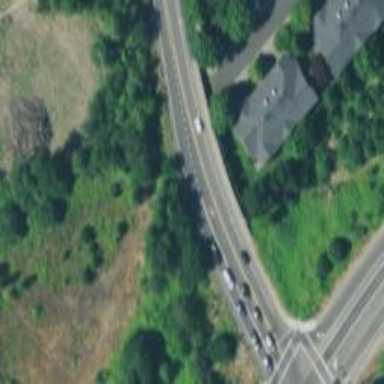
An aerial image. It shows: Secondary road with asphalt surface. There is sidewalk on the left side.